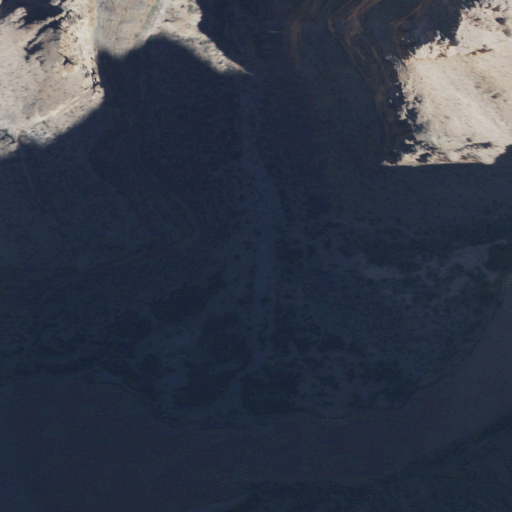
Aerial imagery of valley in Arizona named Cove Canyon containing shrub, open water, and grassland